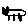
Label: cat